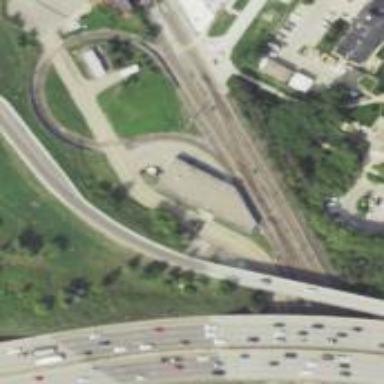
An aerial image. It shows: Light rail service yard with electrified contact lines.